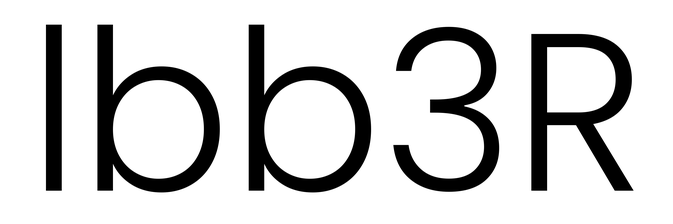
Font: Poppins-Light